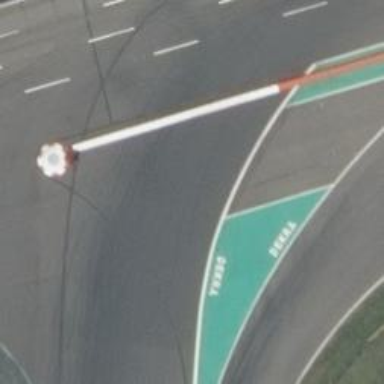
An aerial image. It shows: Asphalt pitlane on motor raceway for motorsport.